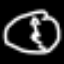
Label: clock